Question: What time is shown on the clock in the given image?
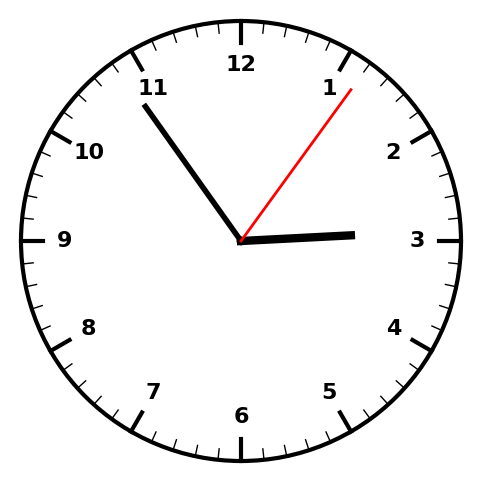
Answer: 02:54:06